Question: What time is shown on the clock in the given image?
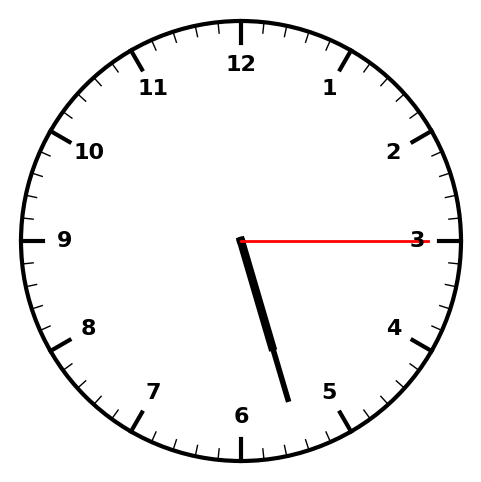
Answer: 05:27:15